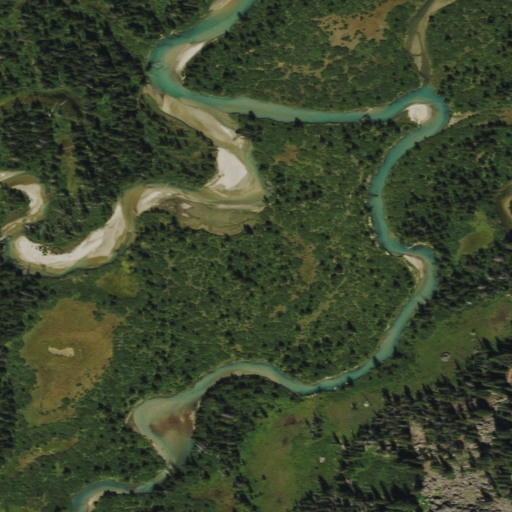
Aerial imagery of plain(s) in Wyoming named Downs Fork Meadows containing woody wetlands, evergreen forest, deciduous forest, and open water